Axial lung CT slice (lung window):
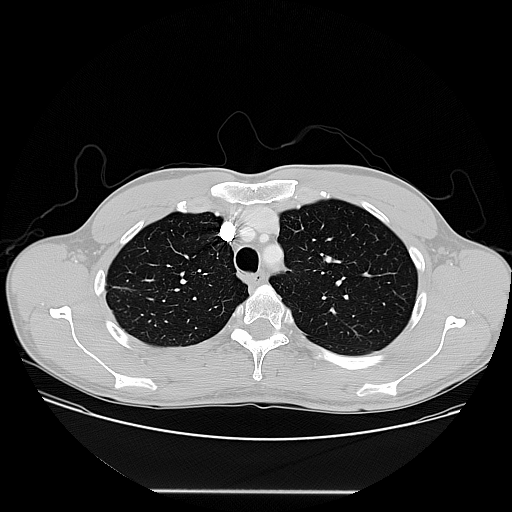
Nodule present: no